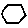
Label: hexagon